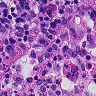
Metastatic tissue present: yes